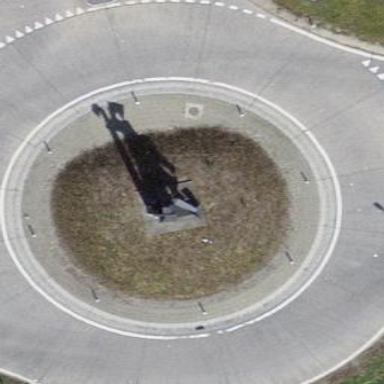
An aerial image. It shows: Primary highway leading to roundabout with surface made of concrete plates.